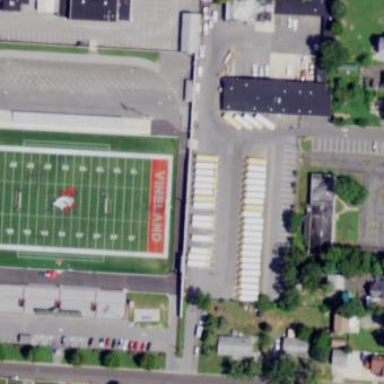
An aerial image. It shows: American football pitch.